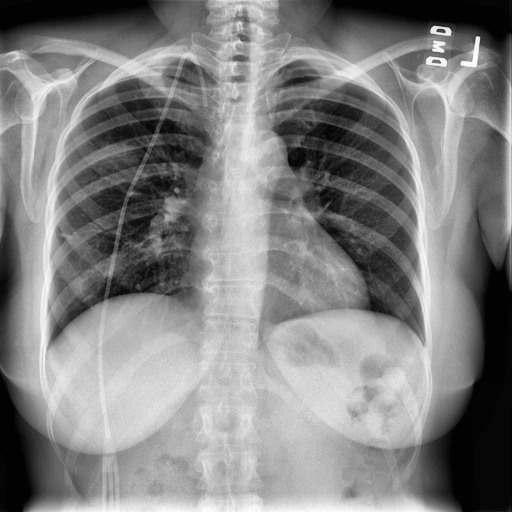
Finding: NORMAL